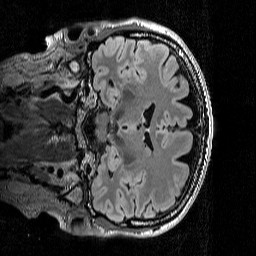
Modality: T2w
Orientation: coronal
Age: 53
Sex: male
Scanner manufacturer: siemens
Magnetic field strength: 3 T
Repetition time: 5 s
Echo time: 0.386 s